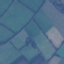
Land use / land cover: Pasture